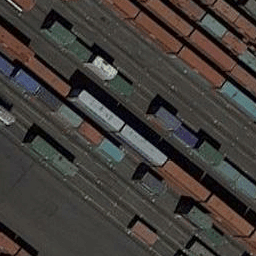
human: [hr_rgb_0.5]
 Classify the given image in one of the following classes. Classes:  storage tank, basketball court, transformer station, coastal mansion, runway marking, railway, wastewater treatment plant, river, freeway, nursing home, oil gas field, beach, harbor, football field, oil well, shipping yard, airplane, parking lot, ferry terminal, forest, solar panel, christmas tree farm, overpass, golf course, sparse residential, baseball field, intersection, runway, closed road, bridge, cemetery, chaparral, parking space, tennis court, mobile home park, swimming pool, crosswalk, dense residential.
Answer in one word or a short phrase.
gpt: shipping yard